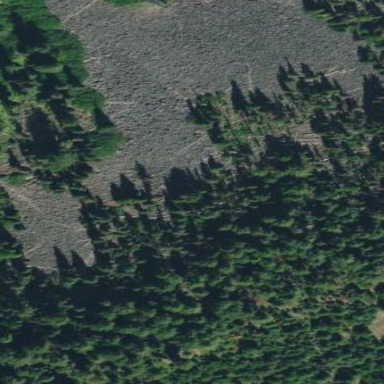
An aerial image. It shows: Natural scree.